Question: I am trying to convert a column into multiple columns as the image below shows. The data is from weather stations as retrieved using the fine 'weatherData' package. The factor column I want to convert into multiple boolean columns contains 11 factors. Some of them are single "events", and some of them are a combination of "events".
Here is an image showing what I want to achieve:

This is R code which will produce the data frame with combined factors that I want to convert into several boolean columns:
'''
df <- read.table(text="
date Events
1/8/2013 Rain
1/9/2013 Fog
1/10/2013 ''
1/11/2013 Fog-Rain
1/12/2013 Snow
1/13/2013 Rain-Snow
1/14/2013 Rain-Thunderstorm
1/15/2013 Thunderstorm
1/16/2013 Fog-Rain-Thunderstorm
1/17/2013 Fog-Thunderstorm
1/18/2013 Fog-Rain-Thunderstorm-Snow",
header=T)
df$date <- as.character(as.Date(df$date, "%m/%d/%Y"))
'''
Thanks in advance.
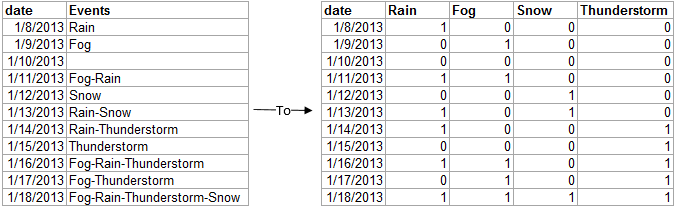
Answer: You could try:
'''
lst <- strsplit(as.character(df$Events),"-")
lvl <- unique(unlist(lst))
res <- data.frame(date=df$date,
do.call(rbind,lapply(lst, function(x) table(factor(x, levels=lvl)))),
stringsAsFactors=FALSE)
res
# date Rain Fog Snow Thunderstorm
#1 2013-01-08 1 0 0 0
#2 2013-01-09 0 1 0 0
#3 2013-01-10 0 0 0 0
#4 2013-01-11 1 1 0 0
#5 2013-01-12 0 0 1 0
#6 2013-01-13 1 0 1 0
#7 2013-01-14 1 0 0 1
#8 2013-01-15 0 0 0 1
#9 2013-01-16 1 1 0 1
#10 2013-01-17 0 1 0 1
# 11 2013-01-18 1 1 1 1
'''
Or possibly, this could be faster than the above (contributed by @alexis_laz)
'''
setNames(data.frame(df$date, do.call(rbind,lapply(lst, function(x) as.integer(lvl %in% x)) )), c("date", lvl))
'''
Or
'''
library(devtools)
library(data.table)
source_gist("<PHONE>")
library(reshape2) #In case it is needed
res1 <- dcast.data.table(cSplit(df, "Events", "-", "long"), date~Events)
res2 <- merge(subset(df, select=1), res1, by="date", all=TRUE)
res2 <- as.data.frame(res2)
res2[,-1] <- (!is.na(res2[,-1]))+0
res2[,c(1,3,2,4,5)]
# date Rain Fog Snow Thunderstorm
#1 2013-01-08 1 0 0 0
#2 2013-01-09 0 1 0 0
#3 2013-01-10 0 0 0 0
#4 2013-01-11 1 1 0 0
#5 2013-01-12 0 0 1 0
#6 2013-01-13 1 0 1 0
#7 2013-01-14 1 0 0 1
#8 2013-01-15 0 0 0 1
#9 2013-01-16 1 1 0 1
#10 2013-01-17 0 1 0 1
#11 2013-01-18 1 1 1 1
'''
Or
'''
library(qdap)
with(df, termco(Events, date, c("Rain", "Fog", "Snow", "Thunderstorm")))[[1]][,-2]
# date Rain Fog Snow Thunderstorm
#1 2013-01-08 1 0 0 0
#2 2013-01-09 0 1 0 0
#3 2013-01-10 0 0 0 0
#4 2013-01-11 1 1 0 0
#5 2013-01-12 0 0 1 0
#6 2013-01-13 1 0 1 0
#7 2013-01-14 1 0 0 1
#8 2013-01-15 0 0 0 1
#9 2013-01-16 1 1 0 1
#10 2013-01-17 0 1 0 1
#11 2013-01-18 1 1 1 1
'''